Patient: sex F, age 56
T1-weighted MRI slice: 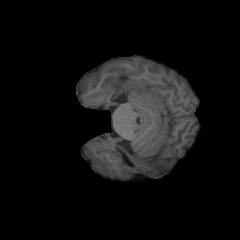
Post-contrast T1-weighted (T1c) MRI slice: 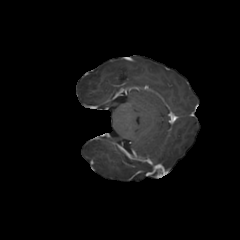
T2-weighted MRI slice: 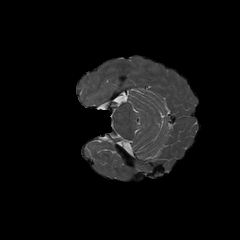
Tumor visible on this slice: no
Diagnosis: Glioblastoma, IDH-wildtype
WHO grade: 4